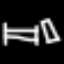
Label: bed